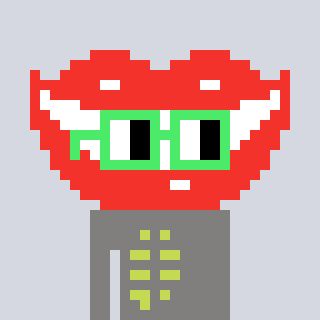
a pixel art character with square light green glasses, a smile-shaped head and a bluegrey-colored body on a cool background